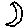
Label: moon